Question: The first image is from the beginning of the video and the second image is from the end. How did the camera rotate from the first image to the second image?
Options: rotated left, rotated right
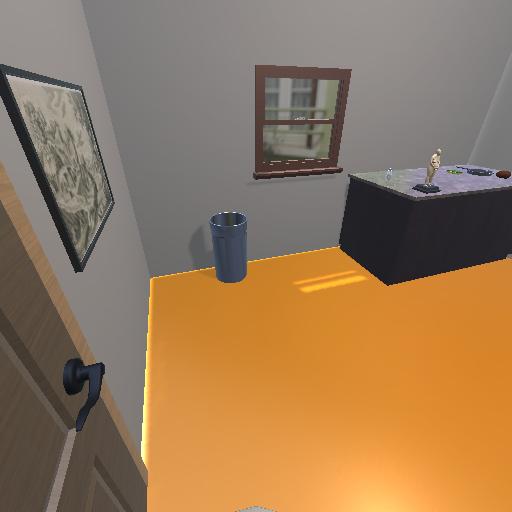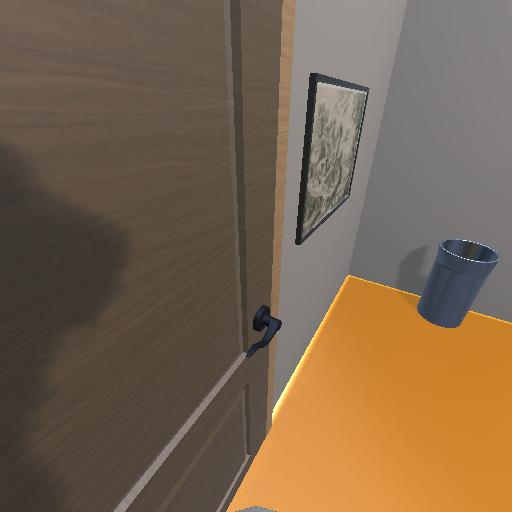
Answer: rotated left